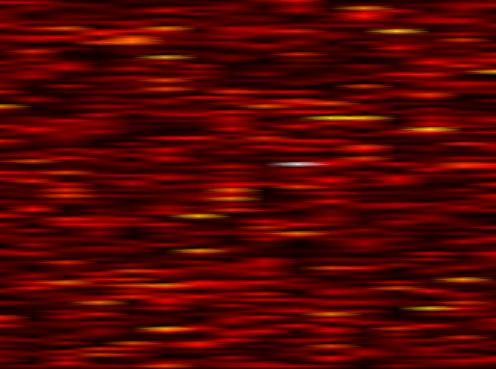
Label: FBMC